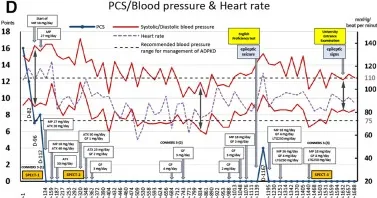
Course of treatment and objective/subjective parameters. (D) Pain Catastrophizing Scale and blood pressure and heart rate. ADPKD, autosomal dominant polycystic kidney disease; ATX, atomoxetine;. Day, EQ-5D, euro QoL 5 Dimension, GF, guanfacine. /. Hospital Anxiety and Depression Scale-Anxiety/Depression; MP, methylphenidate; NRS, numerical rating scale; PCS, Pain Catastrophizing Scale; SPECT, single-photon emission computed tomography.
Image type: electrography (ekg)